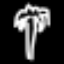
Label: palm tree